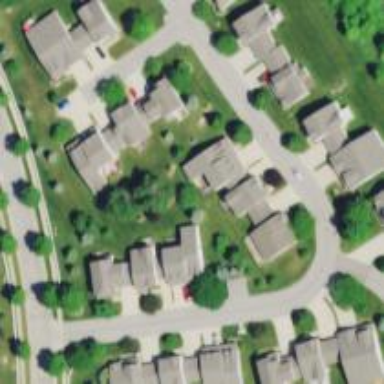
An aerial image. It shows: Neighborhood.